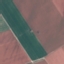
Label: AnnualCrop